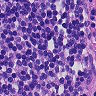
Metastatic tissue present: no